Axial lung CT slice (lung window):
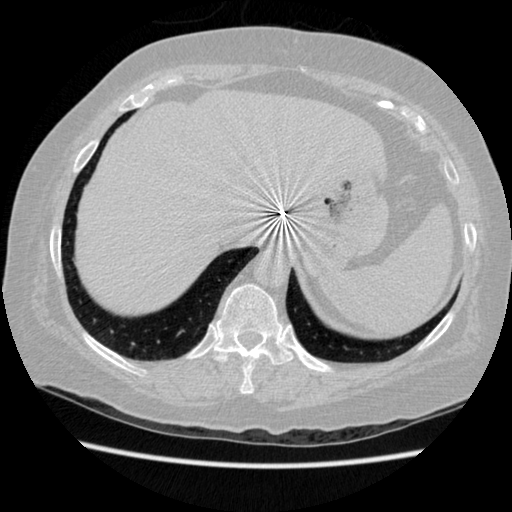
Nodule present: no